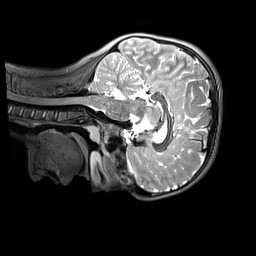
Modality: T2w
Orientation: sagittal
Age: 11
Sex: female
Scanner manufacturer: siemens
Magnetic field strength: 3 T
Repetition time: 3.2 s
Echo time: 0.408 s